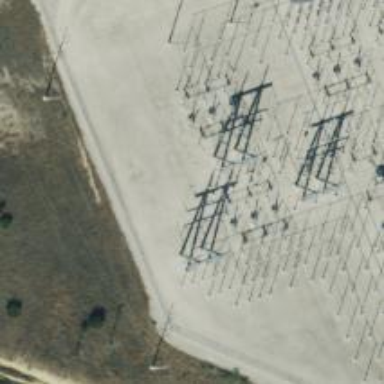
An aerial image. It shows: Power tower.